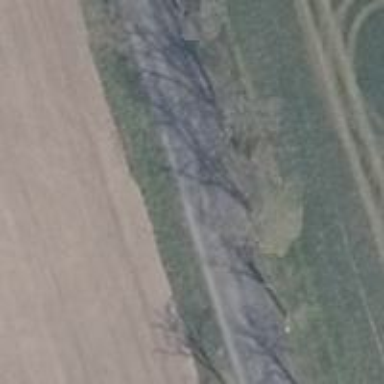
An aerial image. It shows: Row of trees in natural setting.